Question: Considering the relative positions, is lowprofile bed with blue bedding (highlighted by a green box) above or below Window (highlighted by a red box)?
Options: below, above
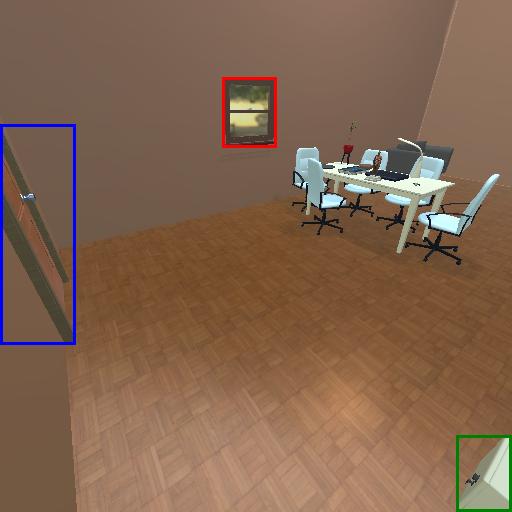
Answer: below